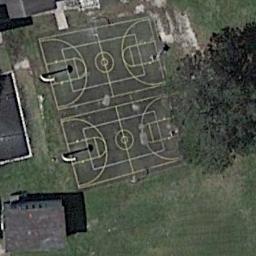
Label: basketball_court